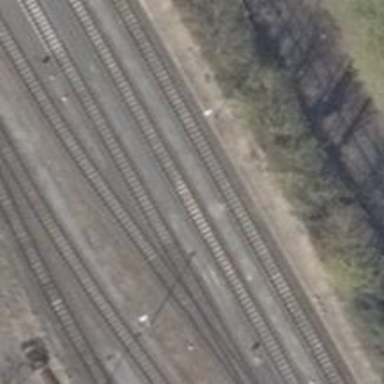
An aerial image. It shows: Railway yard.